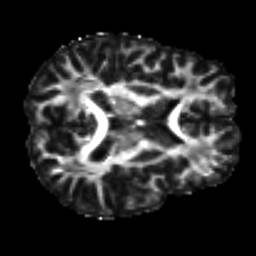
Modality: FA
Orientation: axial
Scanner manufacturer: siemens
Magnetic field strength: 3 T
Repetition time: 9.6 s
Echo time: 0.077 s